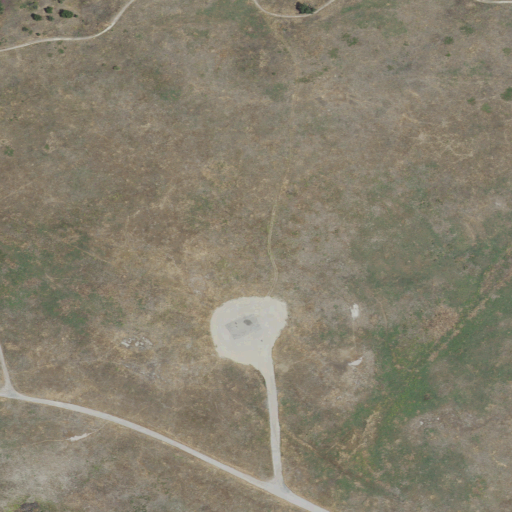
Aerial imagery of mountain in California named Laskey Mesa containing grassland and shrub